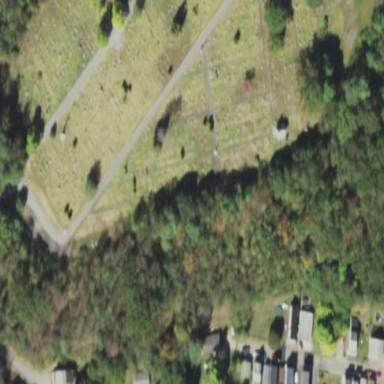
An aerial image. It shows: Cemetery.